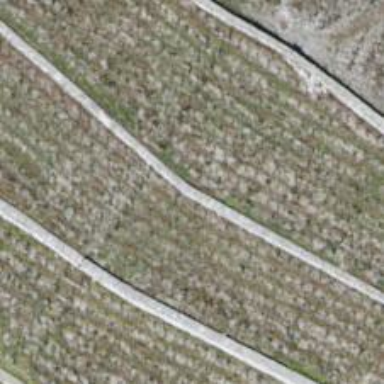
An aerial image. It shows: Retaining wall.